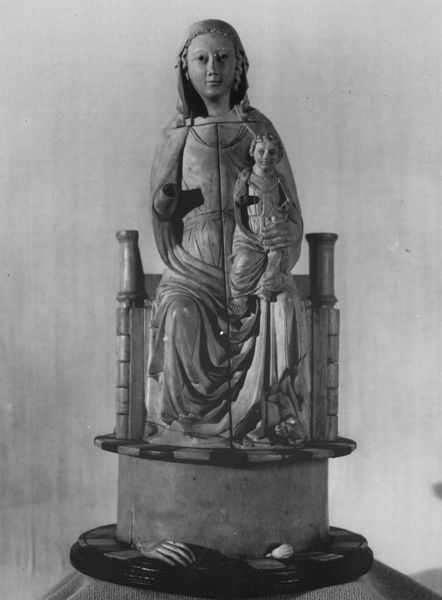
Titel: Thronende Muttergottes mit dem auf ihrem linken Knie sitzenden Kind
Standort: Allariz, Convento de Santa Clara (EU - E)
Schlagwörter: hand, holz, kleid, tuch, arm, falten, sockel, figur, gewand, kind, mutter, locken, skulptur, liegen, lehne, thron, kopftuch, foto, jungfrau, christus, jesus, jesus christus, maria, madonna, mutter gottes, verloren, schrein, erlöser, gottesmutter, teile, jesuskind, beschädigt, abgeschlagen, reliquien, messias, gottessohn, sohn gottes, unsere liebe frau, heilige maria, christkind, madonna mit dem kind, abgefallen, christkönig, heilland, erretter, jesus von nazaret, gottesgebärerin, maria von nazaret